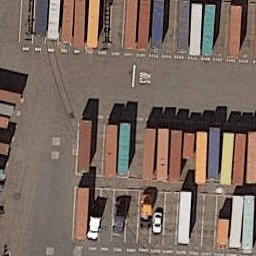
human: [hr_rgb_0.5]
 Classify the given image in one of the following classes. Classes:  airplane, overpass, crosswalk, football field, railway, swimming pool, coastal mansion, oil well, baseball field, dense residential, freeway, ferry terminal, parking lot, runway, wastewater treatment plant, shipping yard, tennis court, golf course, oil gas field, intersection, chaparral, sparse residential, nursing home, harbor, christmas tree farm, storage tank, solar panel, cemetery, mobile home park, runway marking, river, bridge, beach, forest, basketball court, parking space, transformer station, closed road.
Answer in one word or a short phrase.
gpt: shipping yard